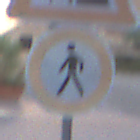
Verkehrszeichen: VerbotFussgaenger
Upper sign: Arbeitsstelle
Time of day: SunriseSunset
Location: Outdoor (Urban)
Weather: PartlyCloudy
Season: NotSpecified
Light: Natural